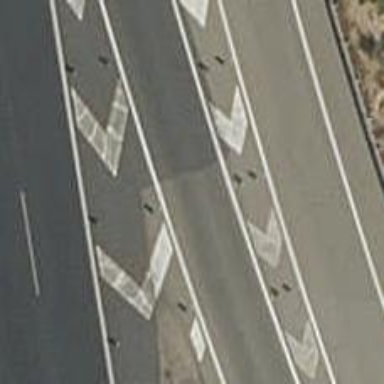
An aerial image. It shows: View of motorway.